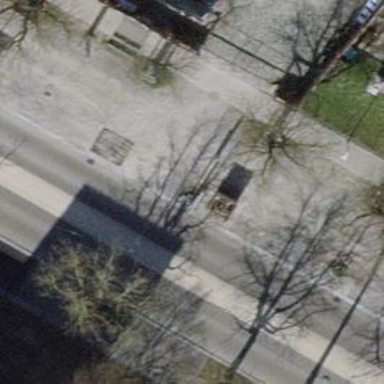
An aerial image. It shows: Avenue lined with trees.